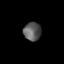
Tissue: prostate
Cell type: Fibroblasts
Senescence score: 0.7427
Nuclear area (px): 317
Mean DAPI intensity: 91.17